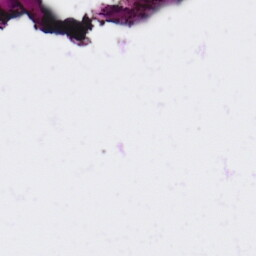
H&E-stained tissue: Ovarian